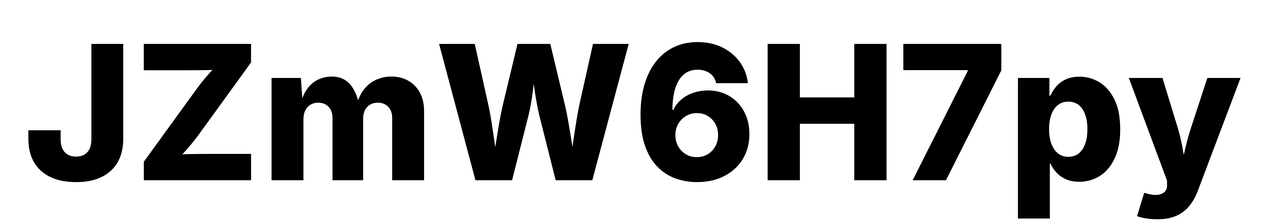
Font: Inter_ExtraBold